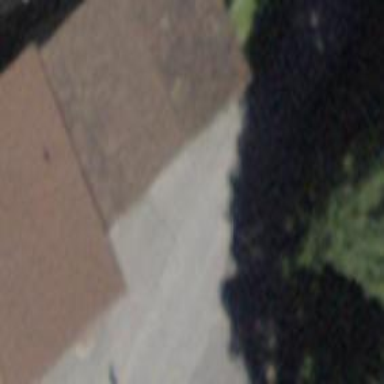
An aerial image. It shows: Garage.